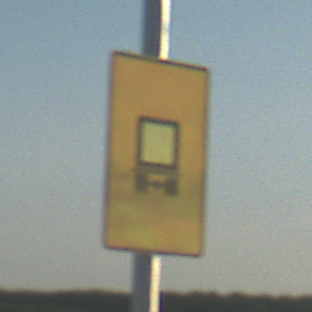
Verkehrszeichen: KennzeichnungspflichtigeFahrzeugeGefaehrlicheGueterOhnePfeilsymbol
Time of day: SunriseSunset
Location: Outdoor (Beach)
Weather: Clear
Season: NotSpecified
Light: Natural